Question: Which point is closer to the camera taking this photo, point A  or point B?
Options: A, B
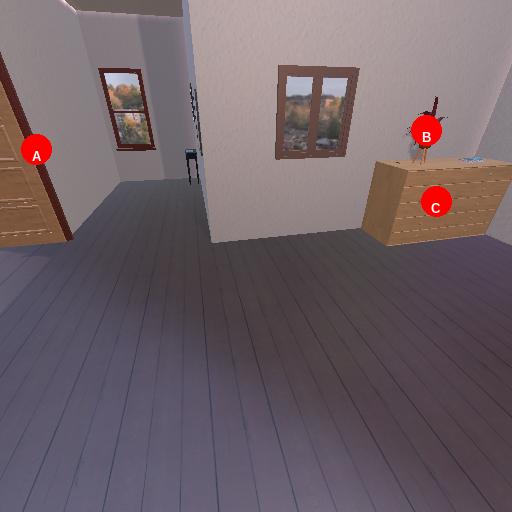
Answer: A